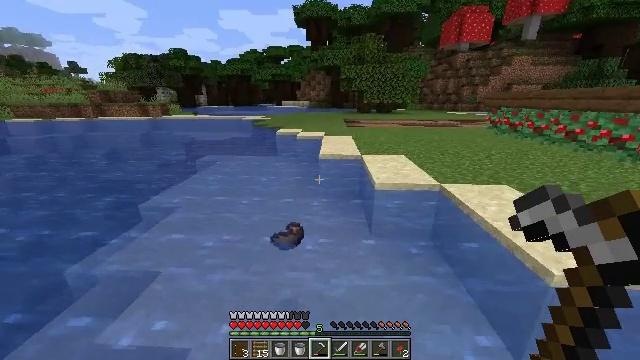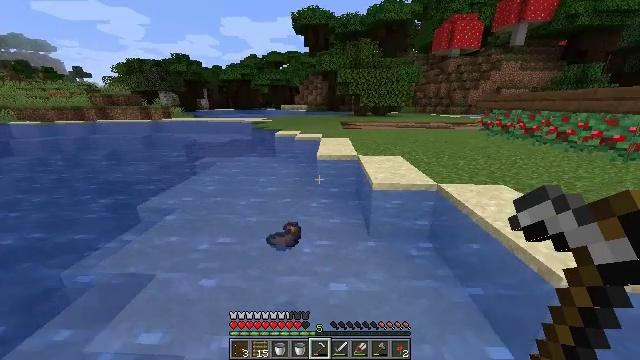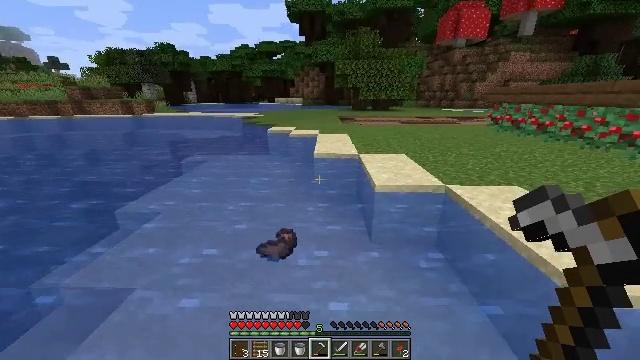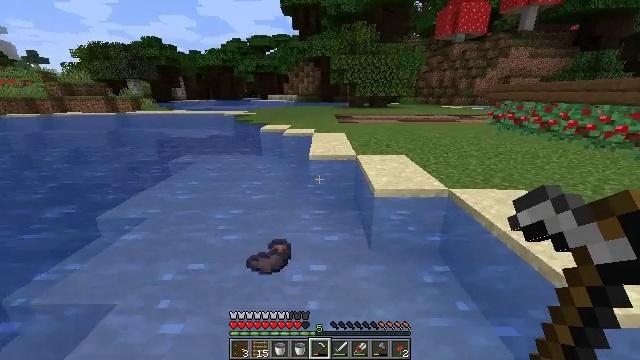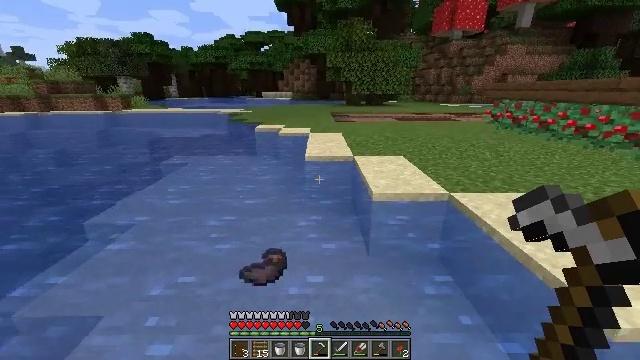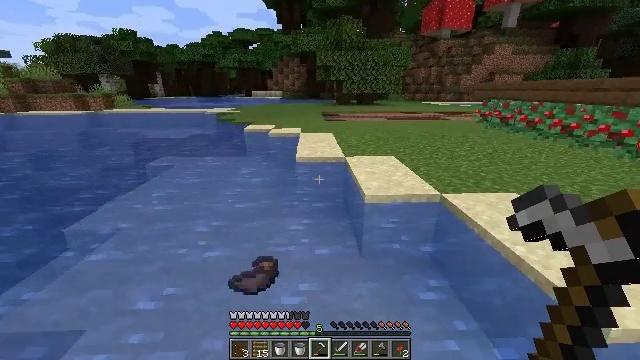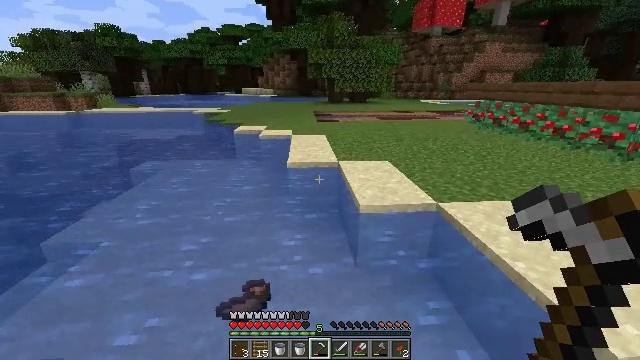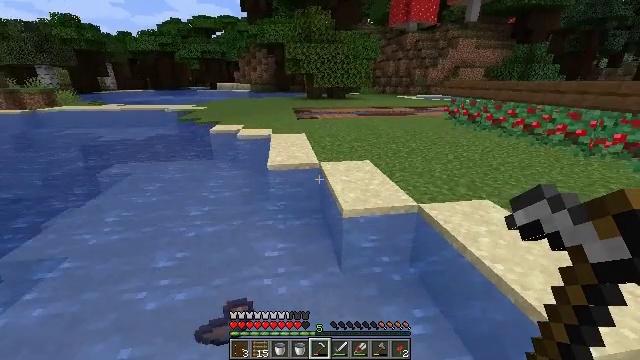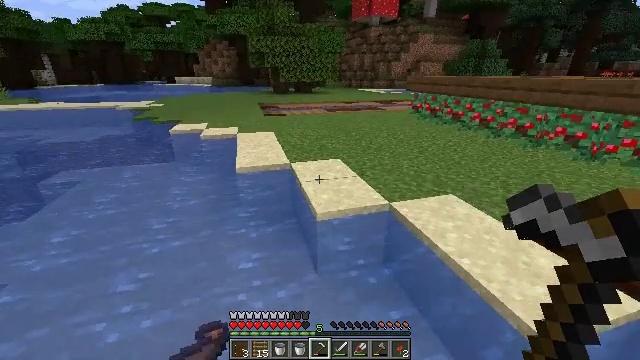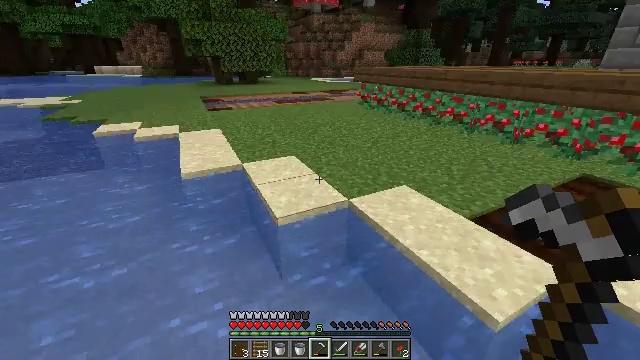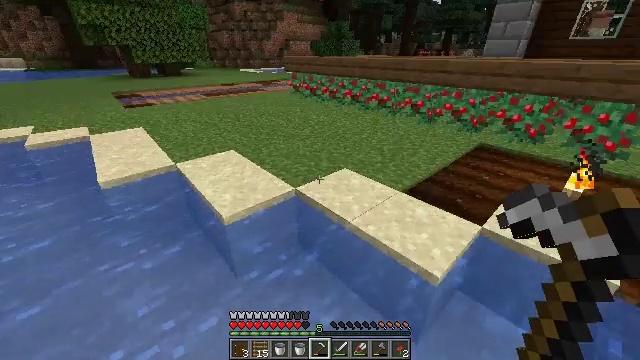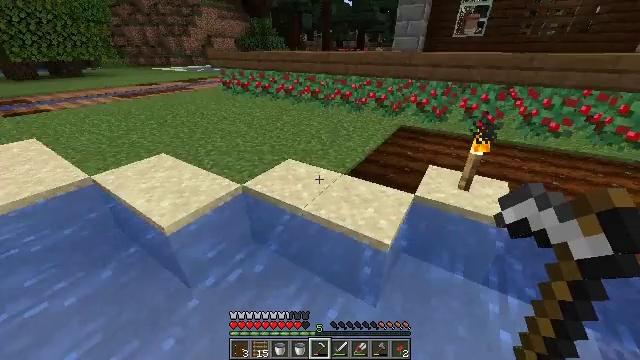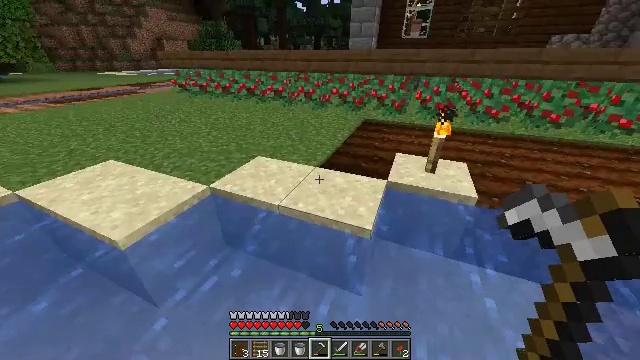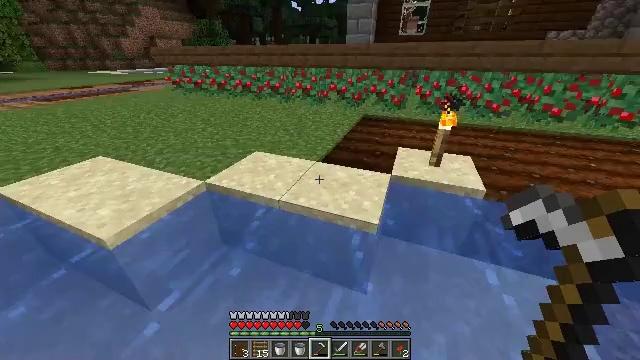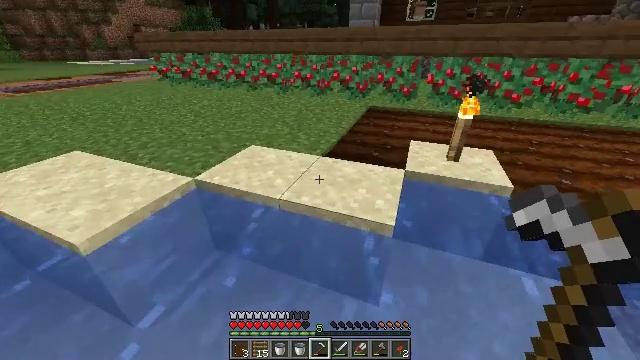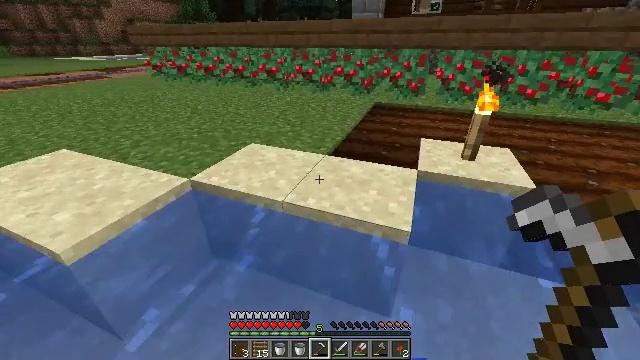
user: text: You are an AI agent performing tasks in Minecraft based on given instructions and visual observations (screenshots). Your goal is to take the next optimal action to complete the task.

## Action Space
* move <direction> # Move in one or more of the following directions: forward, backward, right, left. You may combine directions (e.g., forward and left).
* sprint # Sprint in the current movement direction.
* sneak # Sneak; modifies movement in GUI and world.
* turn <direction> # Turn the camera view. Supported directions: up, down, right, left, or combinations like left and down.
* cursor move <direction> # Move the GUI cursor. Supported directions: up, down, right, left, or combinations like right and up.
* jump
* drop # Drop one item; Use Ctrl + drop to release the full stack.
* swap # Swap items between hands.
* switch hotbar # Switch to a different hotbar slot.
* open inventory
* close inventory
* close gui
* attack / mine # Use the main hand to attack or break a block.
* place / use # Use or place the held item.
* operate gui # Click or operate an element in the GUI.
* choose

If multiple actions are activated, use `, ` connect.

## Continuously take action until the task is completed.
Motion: motion action
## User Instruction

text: Gather the torch from its position.
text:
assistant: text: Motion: move forward, jump
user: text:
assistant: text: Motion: move forward, sprint, jump
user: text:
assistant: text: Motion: move forward, sprint, turn right, jump
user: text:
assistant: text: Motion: move forward, sprint, jump
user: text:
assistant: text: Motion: move forward, turn right, jump
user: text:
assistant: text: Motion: move forward, turn right, jump
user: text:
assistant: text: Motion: move forward, turn right and down, jump
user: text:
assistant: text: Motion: move forward, turn right and down, jump
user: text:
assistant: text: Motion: move forward, sprint, turn right and down, jump
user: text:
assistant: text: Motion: move forward, sprint, turn right and down, jump
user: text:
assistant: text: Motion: move forward, sprint, turn right and down, jump
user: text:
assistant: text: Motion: move forward, turn right, jump
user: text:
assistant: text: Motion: move forward, turn right, jump
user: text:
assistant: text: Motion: move forward, jump
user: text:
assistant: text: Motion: move forward, jump
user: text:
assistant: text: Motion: move forward, jump
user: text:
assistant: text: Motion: move forward, sprint, jump
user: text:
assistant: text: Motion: move forward, sprint, jump
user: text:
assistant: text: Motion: move forward, sprint, jump
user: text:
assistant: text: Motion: move forward, jump
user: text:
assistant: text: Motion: move forward, jump
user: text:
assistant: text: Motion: move forward, turn right, jump
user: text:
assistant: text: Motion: move forward, turn right, jump
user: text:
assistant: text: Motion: move forward, turn right and down, jump
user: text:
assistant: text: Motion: move forward, turn right and down, jump
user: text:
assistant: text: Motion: move forward, turn right, jump
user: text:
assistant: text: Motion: move forward, turn right, jump
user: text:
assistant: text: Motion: move forward, jump
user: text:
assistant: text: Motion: move forward, jump
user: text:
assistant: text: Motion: move forward, jump